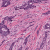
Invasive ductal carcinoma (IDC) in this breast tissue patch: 1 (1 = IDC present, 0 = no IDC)